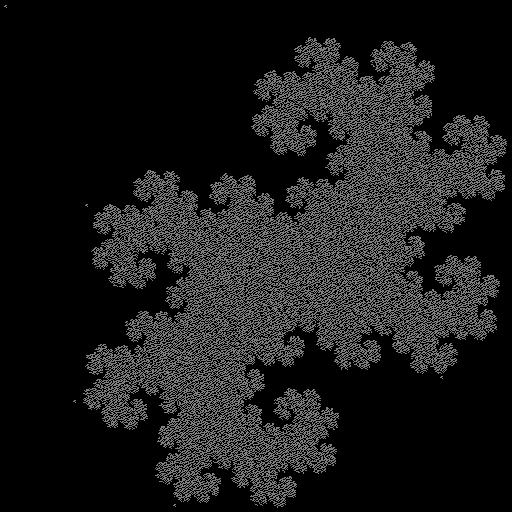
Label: dragon_curve